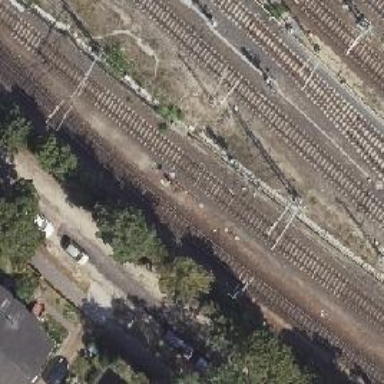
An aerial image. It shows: Railway signal.